Question: What is the date of the first recording?
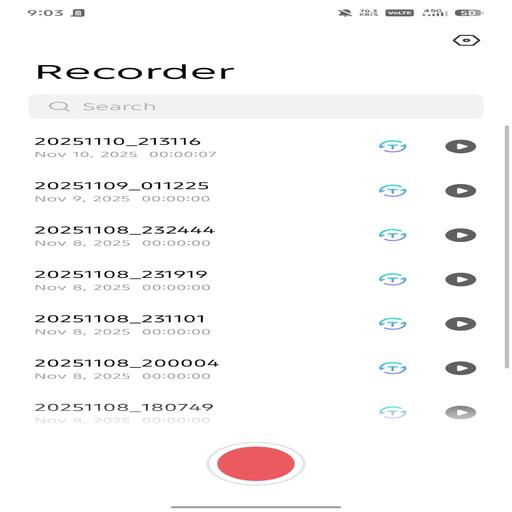
Answer: 01-11-2010 00:00